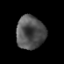
Tissue: prostate
Cell type: Epithelial cells
Senescence score: 0.3455
Nuclear area (px): 930
Mean DAPI intensity: 81.562